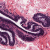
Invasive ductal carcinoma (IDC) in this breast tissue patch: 0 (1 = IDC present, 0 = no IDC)